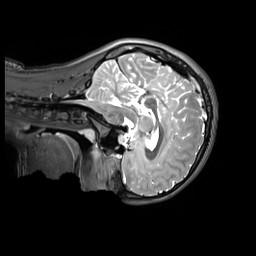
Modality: T2w
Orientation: sagittal
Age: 12
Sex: female
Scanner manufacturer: siemens
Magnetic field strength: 3 T
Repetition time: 3.2 s
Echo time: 0.408 s